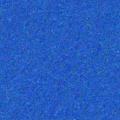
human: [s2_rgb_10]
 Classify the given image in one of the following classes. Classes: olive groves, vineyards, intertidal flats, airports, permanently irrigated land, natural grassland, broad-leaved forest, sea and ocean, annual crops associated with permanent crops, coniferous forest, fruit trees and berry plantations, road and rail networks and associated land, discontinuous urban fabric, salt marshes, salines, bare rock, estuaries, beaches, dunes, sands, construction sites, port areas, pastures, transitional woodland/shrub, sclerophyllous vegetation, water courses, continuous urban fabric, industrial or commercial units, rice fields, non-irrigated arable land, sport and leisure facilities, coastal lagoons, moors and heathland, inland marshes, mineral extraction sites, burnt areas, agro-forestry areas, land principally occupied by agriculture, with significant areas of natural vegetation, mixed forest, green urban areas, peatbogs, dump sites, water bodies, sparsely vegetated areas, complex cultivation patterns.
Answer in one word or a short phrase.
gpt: sea and ocean